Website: home-depot
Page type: billing-address
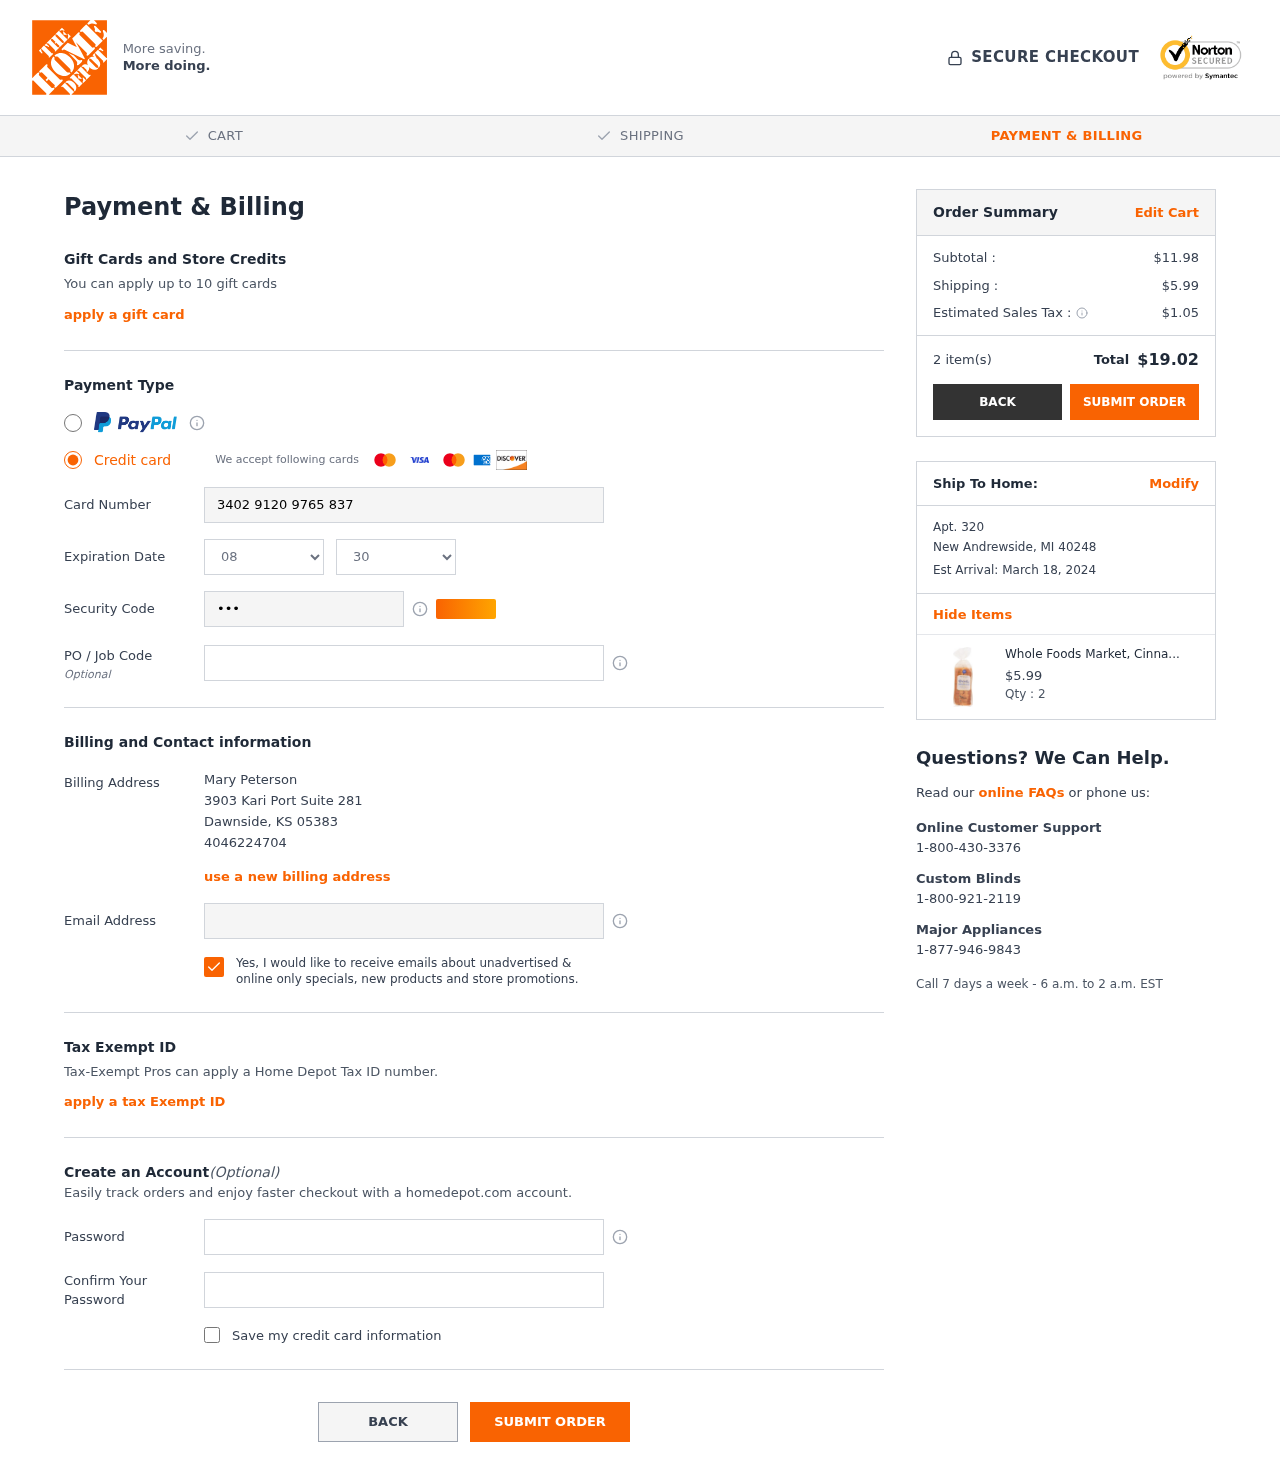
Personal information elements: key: PII_CARD_CVV
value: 5717
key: PII_CARD_EXPIRY_MONTH
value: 08
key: PII_CARD_EXPIRY_YEAR
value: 30
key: PII_CARD_NUMBER
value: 3402 9120 9765 837
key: PII_CITY
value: Dawnside
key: PII_CITY2
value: New Andrewside
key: PII_EMAIL
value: marypeterson@yahoo.com
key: PII_FULLNAME
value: Mary Peterson
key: PII_JOB_CODE
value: NM-7997
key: PII_PHONE
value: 4046224704
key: PII_POSTCODE
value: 05383
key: PII_POSTCODE2
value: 40248
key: PII_STATE_ABBR
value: KS
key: PII_STATE_ABBR2
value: MI
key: PII_STREET
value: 3903 Kari Port Suite 281
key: PII_STREET2
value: Apt. 320
Product elements: key: PRODUCT1_NAME
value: Whole Foods Market, Cinnamon Raisin Brioche, 15.9 Ounce
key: PRODUCT1_PRICE
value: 5.99
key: PRODUCT1_QUANTITY
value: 2
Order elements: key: ORDER_SUBTOTAL
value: $11.98
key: ORDER_SHIPPING_COST
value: $5.99
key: ORDER_TAX
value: $1.05
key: ORDER_NUM_ITEMS
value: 2 item(s)
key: ORDER_TOTAL
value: $19.02
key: ORDER_DELIVERY_DATE
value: Est Arrival: March 18, 2024